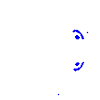
Particle: pion